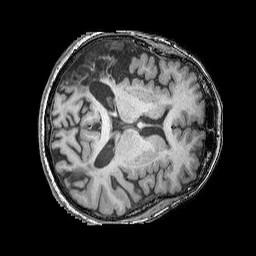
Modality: T1w
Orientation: axial
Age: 73
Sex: female
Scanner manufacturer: siemens
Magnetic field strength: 3 T
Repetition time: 2.25 s
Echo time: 0.00411 s